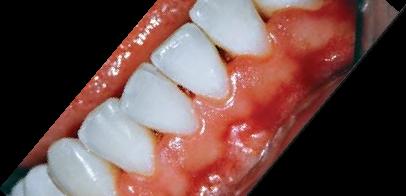
Condition: Gingivitis